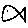
Label: fish